Question: I'm trying to encrypt some data using the MCRYPT_RIJNDAEL_128 algoritm. But somehow when I encrypt and afterwards decrypt, the decrypted data has randomly added bytes.
The input: 'string(13) "test@test.com"'
The output: 'string(16) "test@test.com"'

As you can see the output has 16 characters while the input has 13.
'''
class Cipher
{
/**
* The key/salt(bin2hex format) used to encrypt data with in AES(RIJNDAEL) format.
* @var string
*/
private static $encryptionKey = 'baafbd1f8d752d920caae00ae550be8185c1183207a142c97c36fca3edc507da';
/**
* Gets and transforms the encryption key to binary format.
* @return string (in binary format)
*/
public static function getEncryptionKey()
{
return hex2bin(self::$encryptionKey);
}
/**
* Generates a new random main encryption key used to encrypt data.
* Store the generated key in the private property of this class.
* @param bool $strong Whether the encryption will be strong.
* @return string The generated key in hexadecimal format.
*/
public static function generateEncryptionKey($strong = true)
{
$keySize = mcrypt_get_key_size(MCRYPT_RIJNDAEL_128, MCRYPT_MODE_CBC);
return bin2hex(openssl_random_pseudo_bytes($keySize, $strong));
}
/**
* Creates an encryption key IV used to store near the database record for the encrypted data.
* Use bin2hex function for a representational string.
* @return string (in binary format)
*/
public static function createIv()
{
$ivSize = mcrypt_get_iv_size(MCRYPT_RIJNDAEL_128, MCRYPT_MODE_CBC);
return mcrypt_create_iv($ivSize, MCRYPT_DEV_URANDOM);
}
/**
* Encrypts a given string by the generated encryption key and generated IV.
* @param string $string The string which will be encrypted.
* @param string $iv The dynamic key used to encrypt.
* @return string (in binary format)
*/
public static function encrypt($string, $iv)
{
return mcrypt_encrypt(MCRYPT_RIJNDAEL_128, self::getEncryptionKey(), $string, MCRYPT_MODE_CBC, $iv);
}
/**
* Decrypts a given string by the generated encryption key and generated IV.
* @param string $string The binary string which will be decrypted.
* @param string $iv The dynamic key which belongs to the encrypted string.
* @return string The decrypted string.
*/
public static function decrypt($string, $iv)
{
return mcrypt_decrypt(MCRYPT_RIJNDAEL_128, self::getEncryptionKey(), $string, MCRYPT_MODE_CBC, $iv);
}
}
'''
'''
$iv = Cipher::createIv();
$emailAddress = Cipher::encrypt('test@test.com', $iv);
var_dump(Cipher::decrypt($emailAddress, $iv));exit;
'''
Ubuntu: 14.10
PHP: PHP 5.5.9-1ubuntu4.3 (cli) (built: Jul 7 2014 16:36:58)
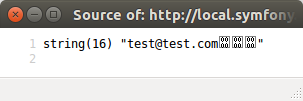
Answer: Those are just padding 0x00 characters added at the end, because the string's length for that cryptographic algorithms has to be a multiple of 16 (with 128 bit).
Indeed, if you add at the end of your code:
'''
var_dump(bin2hex(Cipher::decrypt($emailAddress, $iv)));
'''
You can see that the last 6 characters are all 0's (which means there are 3 0x00 bytes at the end).
To remove them, just run:
'''
$decrypted = rtrim($decrypted, "");
'''